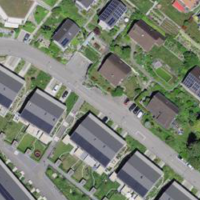
EUNIS habitat code: 52
Species observed at this site:
Cotinus coggygria